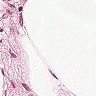
Metastatic tissue present: no